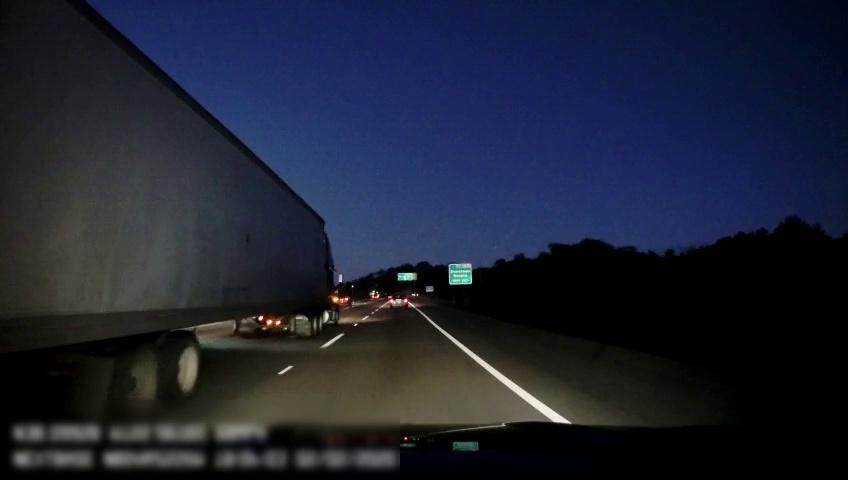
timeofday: Dusk/Dawn/Twilight
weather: Other
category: Drivable Space
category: Vehicles | Car
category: Vehicles | SUV
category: Vehicles | Truck
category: Lanes | Alternate Lane
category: Lanes | Alternate Lane
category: Lanes | Alternate Lane
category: Traffic | Signs
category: Traffic | Signs